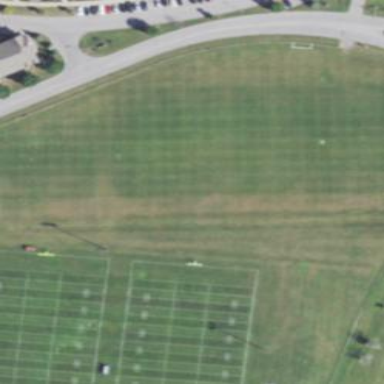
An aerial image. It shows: Soccer pitch with grass surface for leisure and sports.